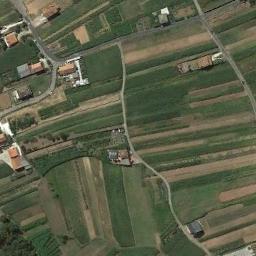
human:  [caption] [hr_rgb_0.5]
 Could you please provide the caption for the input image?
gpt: There are many buildings in rectangular farmlands .

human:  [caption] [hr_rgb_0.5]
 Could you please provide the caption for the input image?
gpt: The rectangular farmland is next to some houses .

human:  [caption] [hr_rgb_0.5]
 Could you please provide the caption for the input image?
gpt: Many dense, neatly arranged green and brown mixed rectangular farmlands of different sizes, Surrounded by buildings .

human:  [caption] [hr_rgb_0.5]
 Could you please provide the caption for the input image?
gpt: Lots of rectangular farmlands of different colors and sizes are neatly arranged on the ground and some houses are surrounded by these farmlands .

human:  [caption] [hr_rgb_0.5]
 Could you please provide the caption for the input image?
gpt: There are some green and yellow rectangular farmlands .